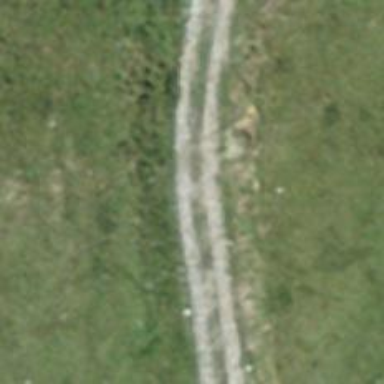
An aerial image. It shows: Gravel track with grade 2 quality.